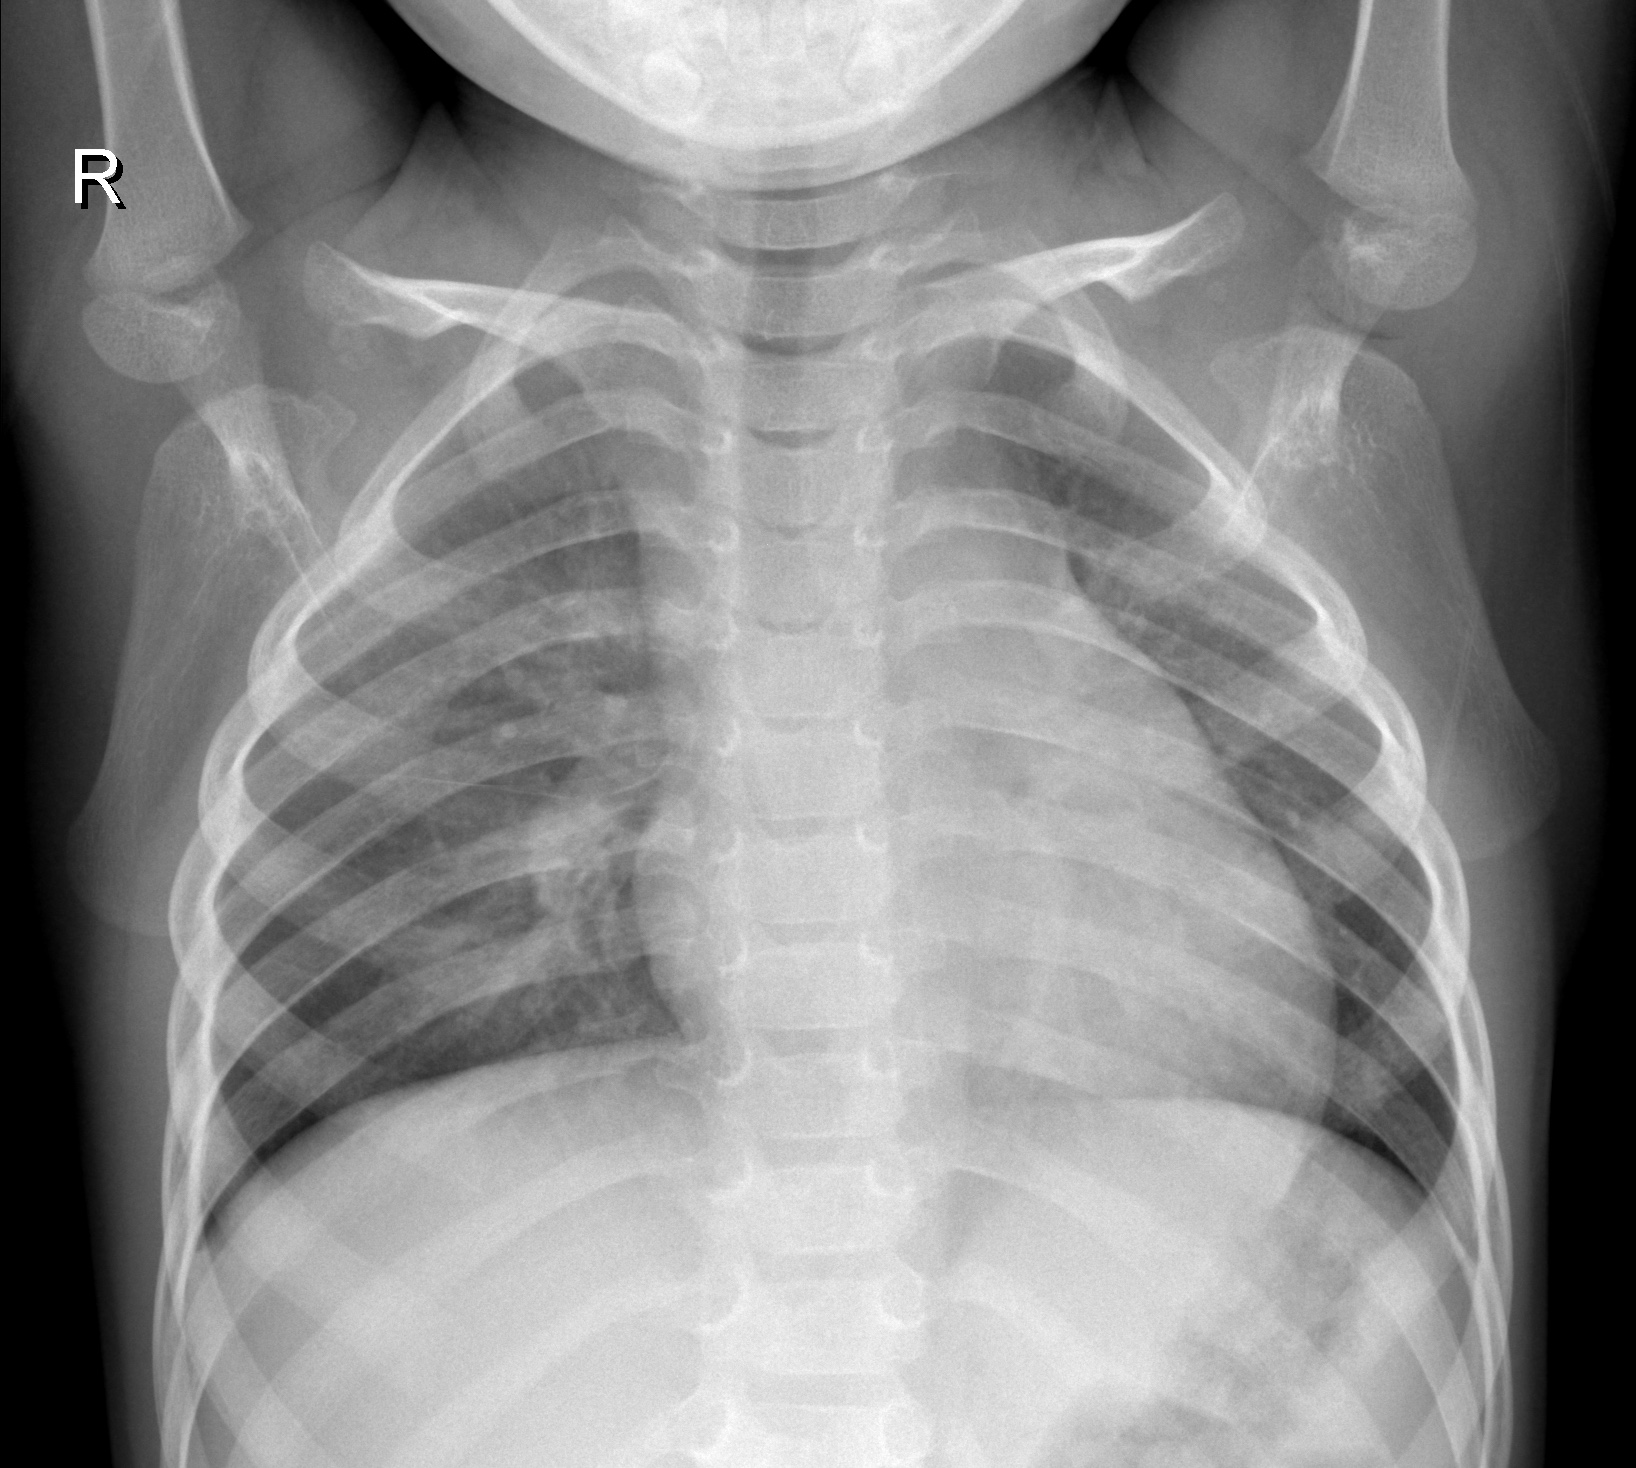
Diagnosis: NORMAL